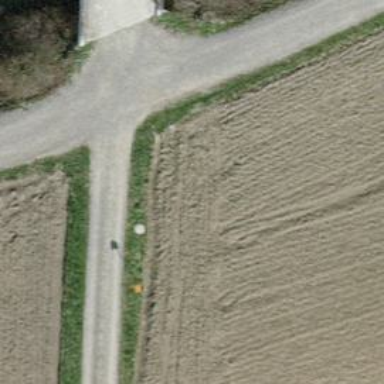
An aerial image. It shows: Pipeline marker.